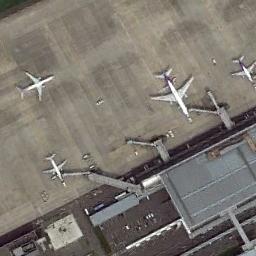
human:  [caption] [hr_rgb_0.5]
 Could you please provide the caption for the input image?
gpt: Four different aircraft were parked on the ground .

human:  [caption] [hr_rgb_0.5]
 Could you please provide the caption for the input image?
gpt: Four airplanes of different sizes  were on the airport beside the building .

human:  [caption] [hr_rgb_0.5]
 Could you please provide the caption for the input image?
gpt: Three planes parked next to boarding bridges and another passing plane behind them .

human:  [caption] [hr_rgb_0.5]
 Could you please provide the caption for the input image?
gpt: Four planes are around the terminal building .

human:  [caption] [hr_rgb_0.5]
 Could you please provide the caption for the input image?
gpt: Four planes in the parking lot around the building .